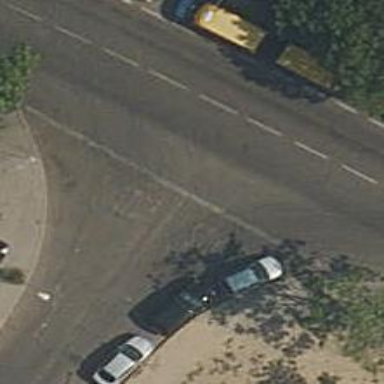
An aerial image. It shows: Stop road.